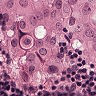
Metastatic tissue present: yes